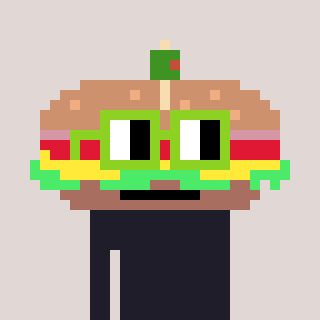
a pixel art character with square light green glasses, a sandwich-shaped head and a slimegreen-colored body on a warm background